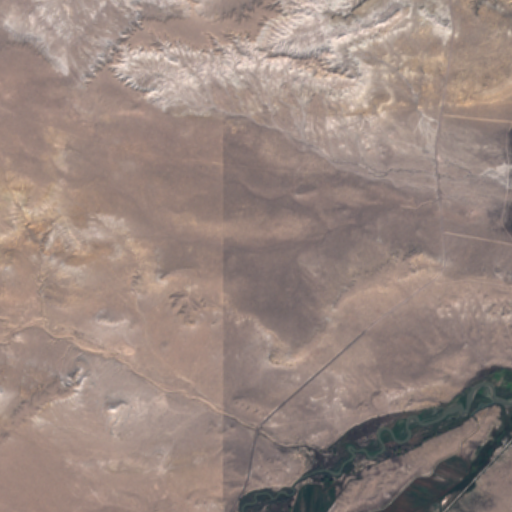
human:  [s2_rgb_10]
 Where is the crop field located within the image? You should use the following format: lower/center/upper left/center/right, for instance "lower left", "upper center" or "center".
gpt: The crop field is located in the lower right of the image.
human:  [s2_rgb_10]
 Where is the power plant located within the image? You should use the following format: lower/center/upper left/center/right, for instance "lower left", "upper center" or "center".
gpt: There is no power plant in the image.